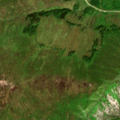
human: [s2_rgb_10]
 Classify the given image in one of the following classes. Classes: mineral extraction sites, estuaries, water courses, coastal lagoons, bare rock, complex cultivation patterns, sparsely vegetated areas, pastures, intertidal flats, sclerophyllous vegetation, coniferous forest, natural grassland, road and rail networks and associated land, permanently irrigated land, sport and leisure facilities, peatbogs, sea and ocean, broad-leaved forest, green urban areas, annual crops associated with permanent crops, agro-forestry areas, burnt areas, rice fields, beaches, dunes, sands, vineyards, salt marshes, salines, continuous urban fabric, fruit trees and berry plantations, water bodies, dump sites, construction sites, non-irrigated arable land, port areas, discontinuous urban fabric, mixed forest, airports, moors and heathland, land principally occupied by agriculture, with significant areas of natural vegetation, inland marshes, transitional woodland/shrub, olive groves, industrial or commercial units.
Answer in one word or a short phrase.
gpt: moors and heathland, transitional woodland/shrub, sparsely vegetated areas, peatbogs